【题型】填空题　【知识点】解析几何　【难度】easy
如图，已知直线$l:x+y-5=0$与$x$轴和$y$轴分别交于点$A$，$B$，从点$P(3,0)$射出的光线经直线$l$反射后再射到$y$轴上，最后经$y$轴反射后又回到点$P$，则光线所经过的路程是\underline{\hspace{1cm}}.

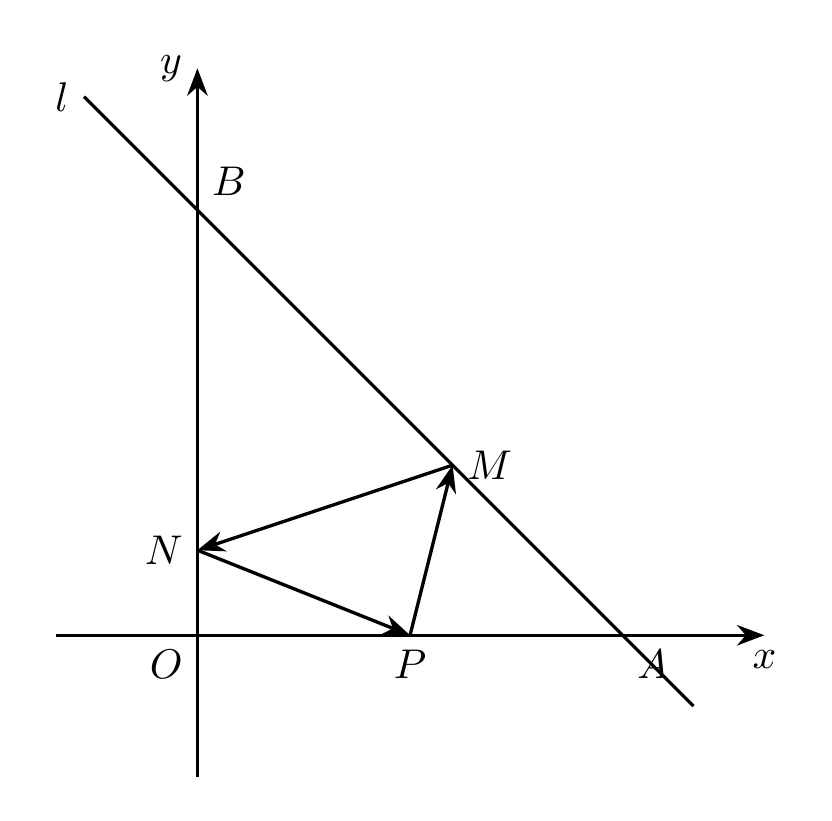
【解答】
\noindent \textbf{【答案】} $2\sqrt{17}$

\vspace{0.8em}
\noindent \textbf{【分析】} 作出点$P$关于直线$l$的对称点$D$，点$P$关于$y$轴的对称点$C$，从而将题目问题转化为求解$|CD|$.

\vspace{0.8em}
\noindent \textbf{【解析】} 如图，

\noindent 点$P$关于直线$l$的对称点为$D(m,n)$，则
\[
\begin{cases}
\dfrac{m+3}{2}+\dfrac{n}{2}-5=0 \\[8pt]
\dfrac{n}{m-3}\times(-1)=-1
\end{cases}
,\quad \text{即} \quad
\begin{cases}
m+n-7=0 \\
n=m-3
\end{cases}
,
\]

\noindent 解得
\[
\begin{cases}
m=5 \\
n=2
\end{cases}
,\quad \text{即点}P\text{关于直线}l\text{的对称点为}D(5,2),\text{又点}P\text{关于}y\text{轴的对称点为}C(-3,0),
\]

\noindent 则光线所经过的路程为$|CD|=2\sqrt{17}$.

\vspace{0.8em}
\noindent 故答案为：$2\sqrt{17}$
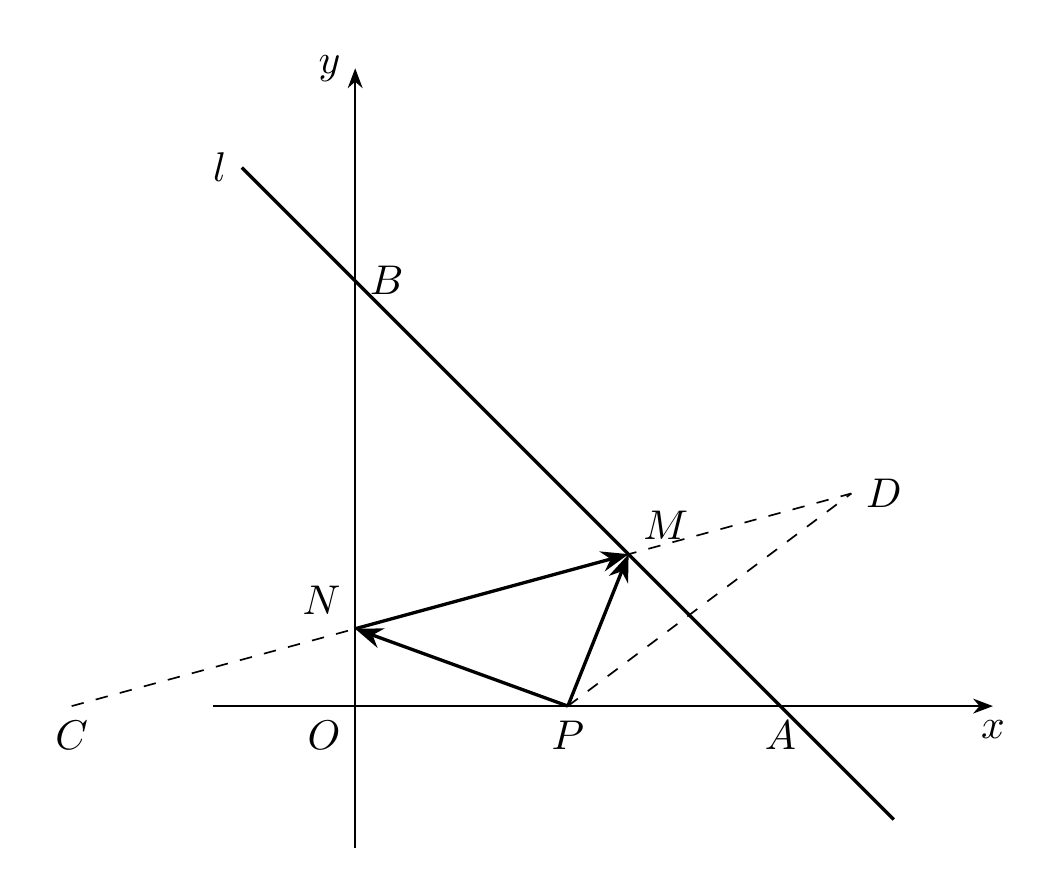